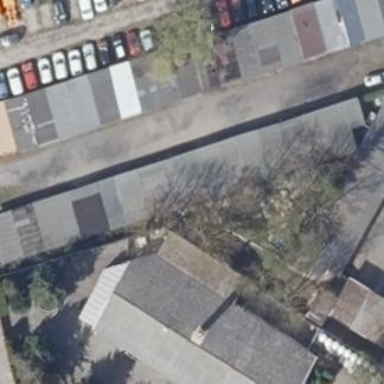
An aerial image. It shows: Group of garages.